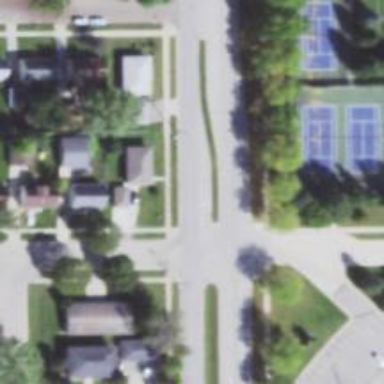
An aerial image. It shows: Residential road with asphalt surface and separate sidewalk.